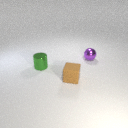
small brown rubber cube in front of small green metal cylinder